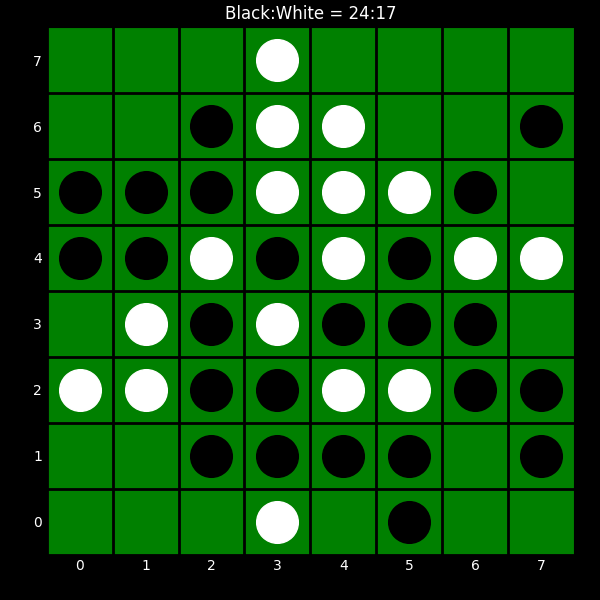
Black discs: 24
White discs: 17